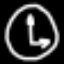
Label: clock